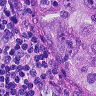
Metastatic tissue present: yes